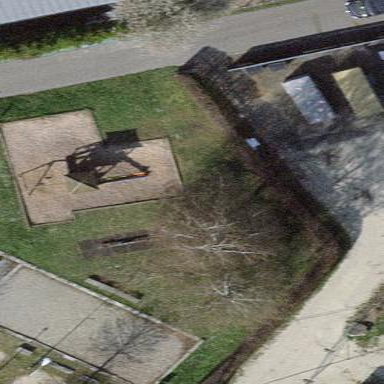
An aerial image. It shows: Playground with various play structures.